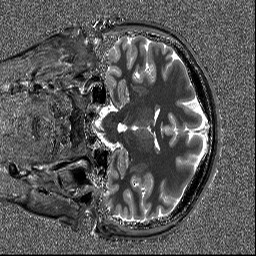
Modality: T1map
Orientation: coronal
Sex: female